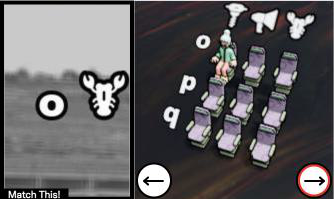
Task: seats
Answer: no